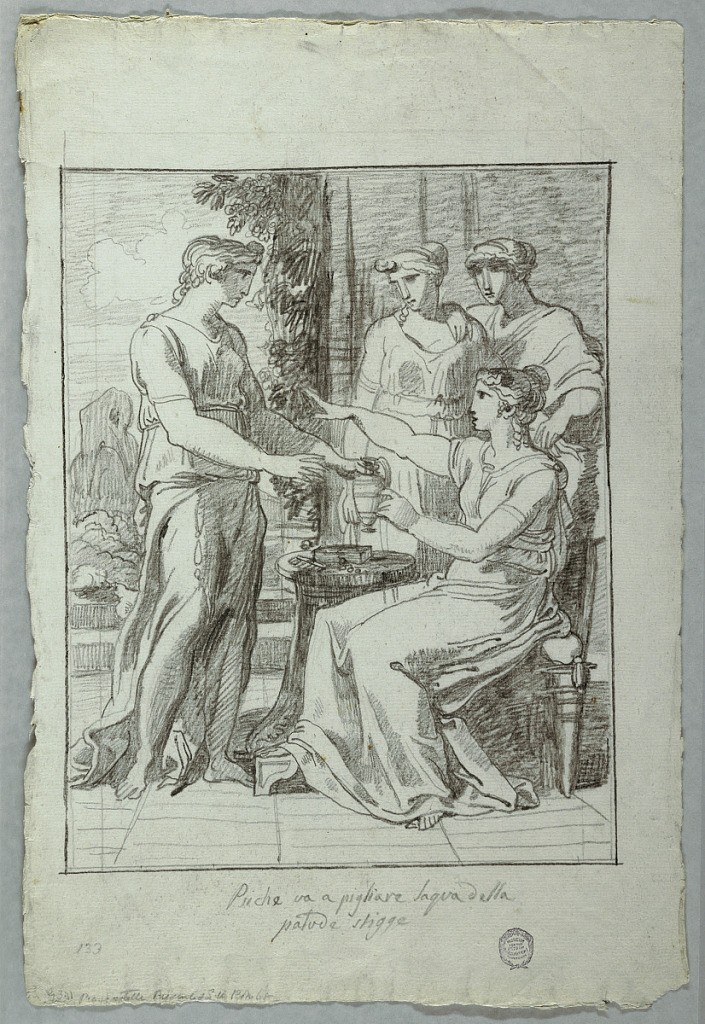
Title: Drawing
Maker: Felice Giani, Italian, 1758–1823
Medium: Charcoal, brush and sepia on paper
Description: A seated woman is handed a vessel from one of three women standing around her. Tiled floor beneath her and view of landscape at left.